Field crop: maize
Growth stage: 2
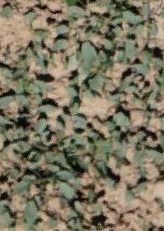
Species: convolvulus